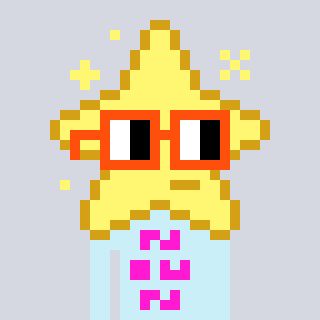
a pixel art character with square orange glasses, a star-shaped head and a cold-colored body on a cool background